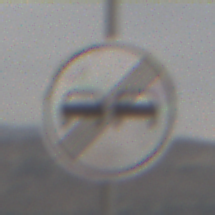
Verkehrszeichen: EndeUeberholverbot
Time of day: MorningAfternoon
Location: Outdoor (Nature)
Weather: Overcast
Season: NotSpecified
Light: Natural